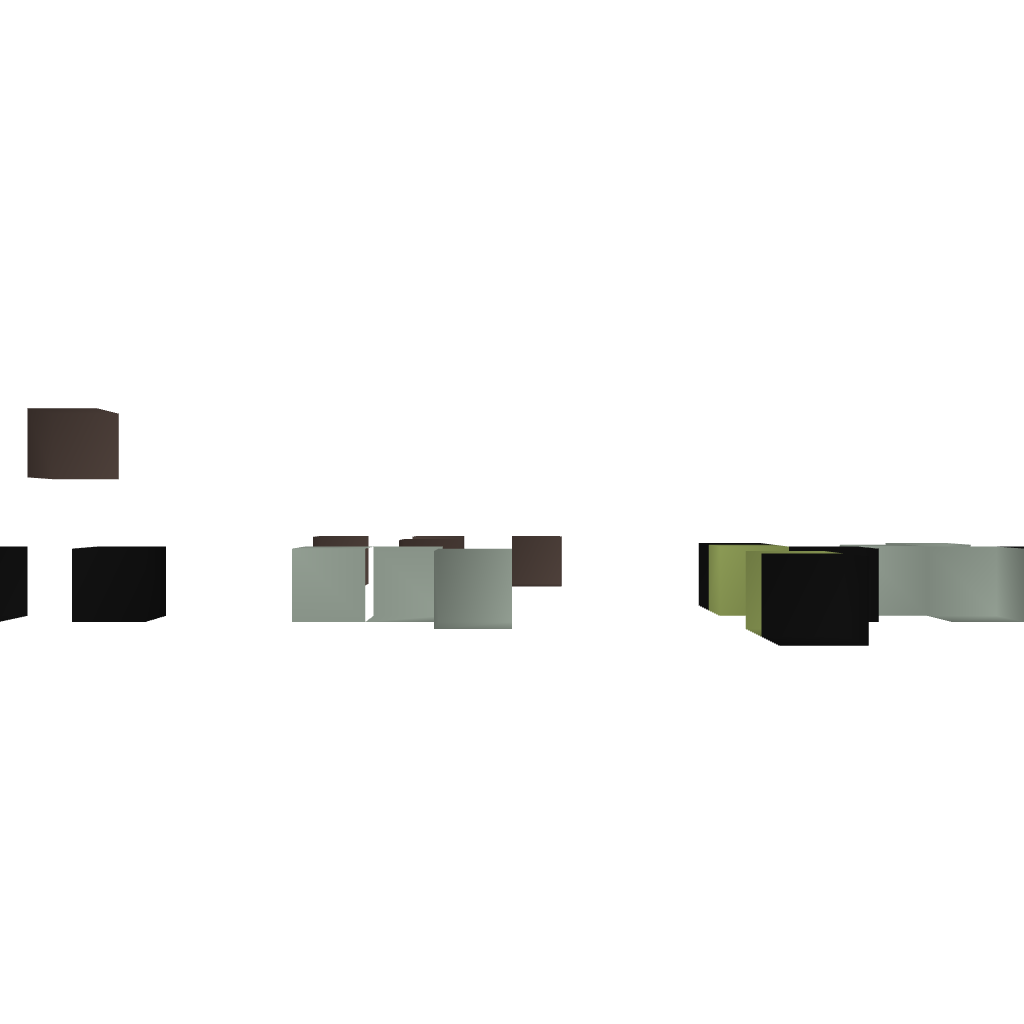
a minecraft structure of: Snowball Turret